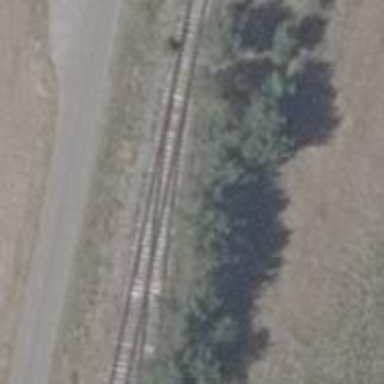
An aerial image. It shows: Railway switch.